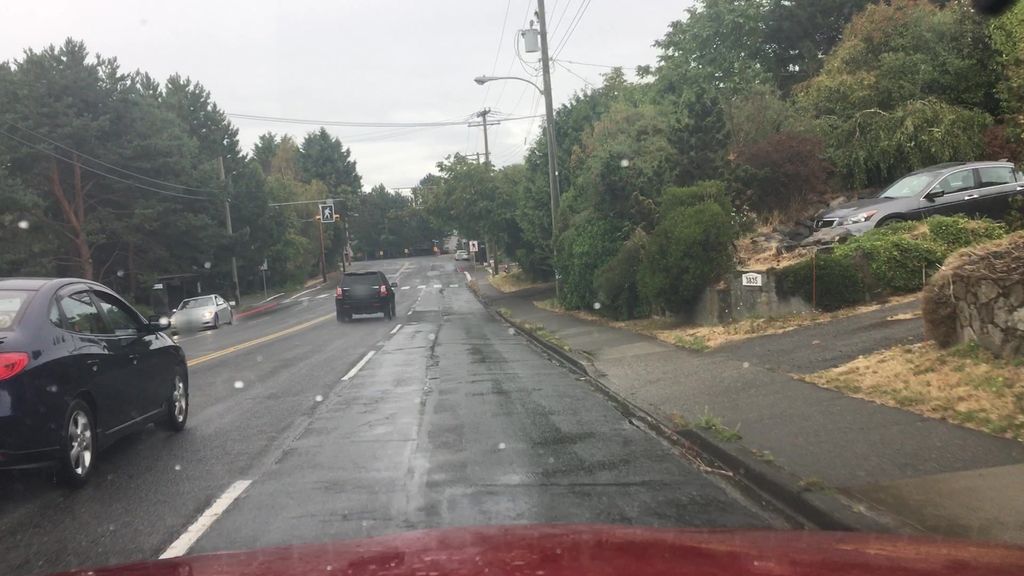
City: victoria